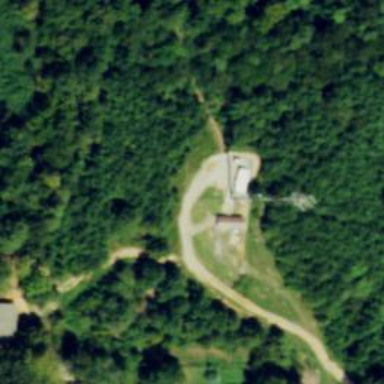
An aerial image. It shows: Mast tower used for communication.